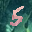
Label: 5